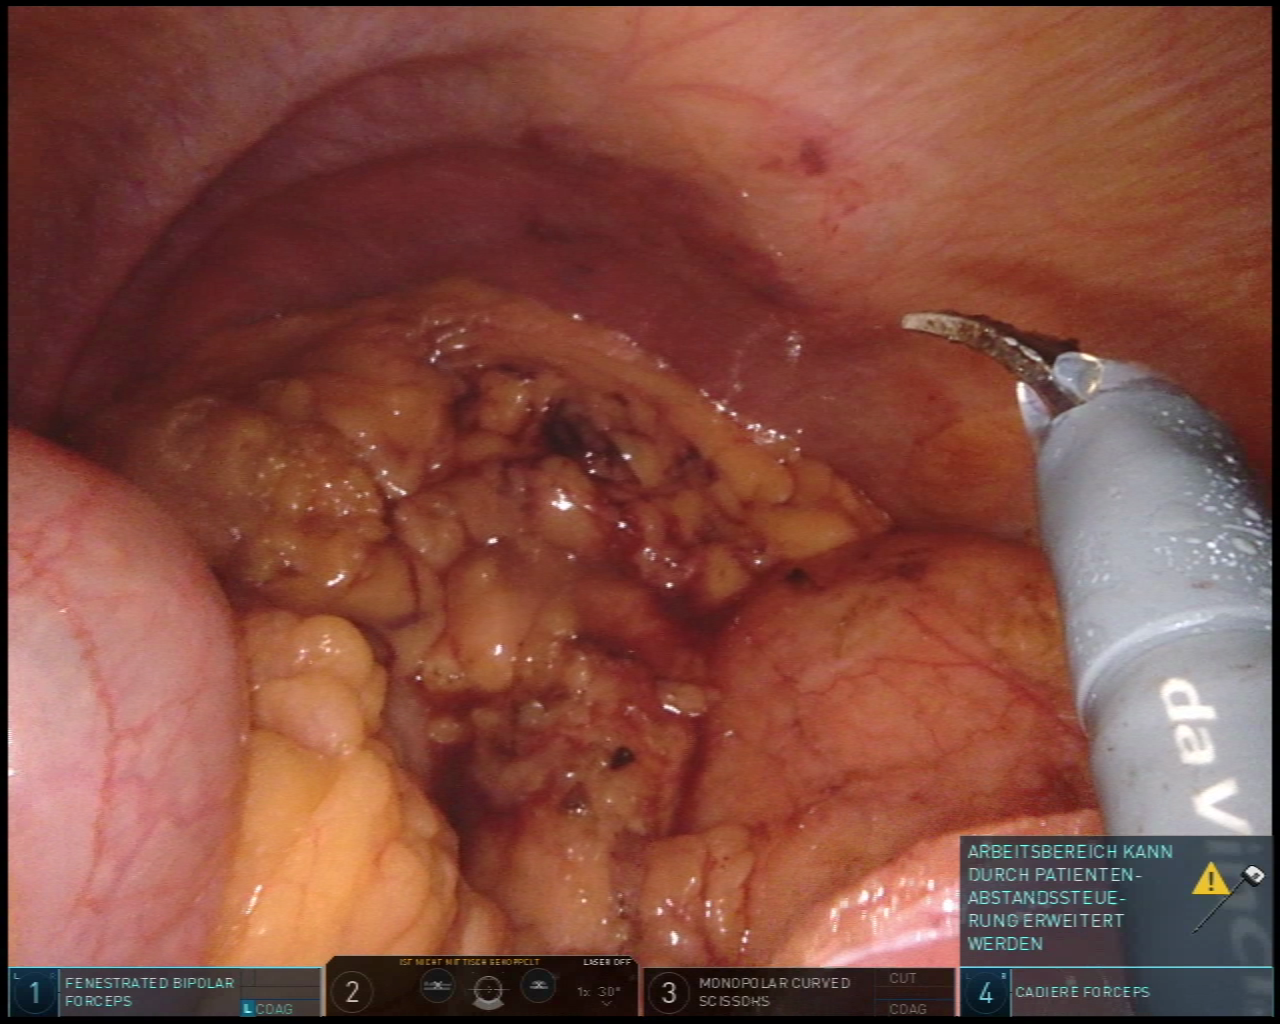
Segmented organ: stomach
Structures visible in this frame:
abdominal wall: yes
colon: yes
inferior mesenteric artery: no
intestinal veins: no
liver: no
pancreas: yes
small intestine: no
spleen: no
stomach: yes
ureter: no
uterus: no
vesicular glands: no